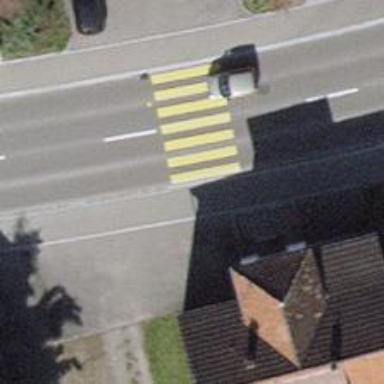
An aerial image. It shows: Zebra crossing on the road.